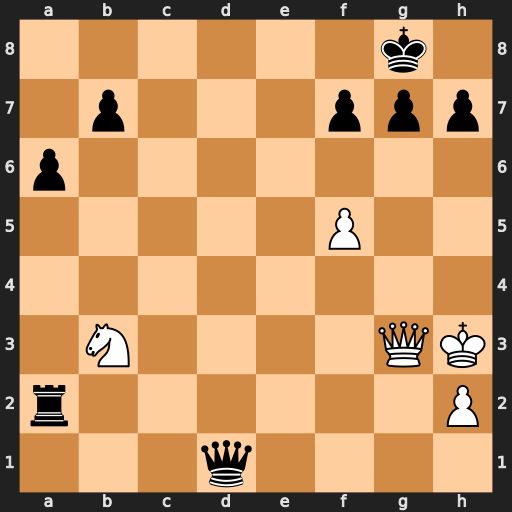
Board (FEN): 6k1/1p3ppp/p7/5P2/8/1N4QK/r6P/3q4
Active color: w
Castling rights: -
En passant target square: -
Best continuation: Qb8+ Qd8 Qxd8#